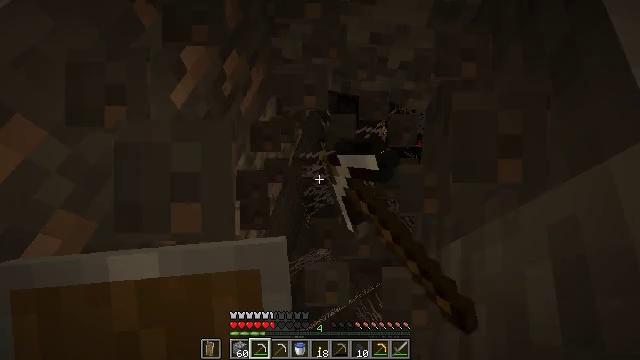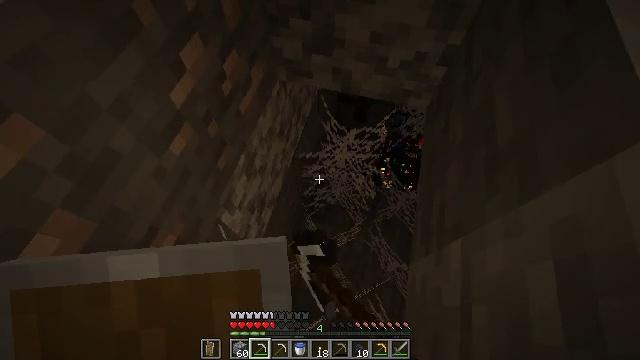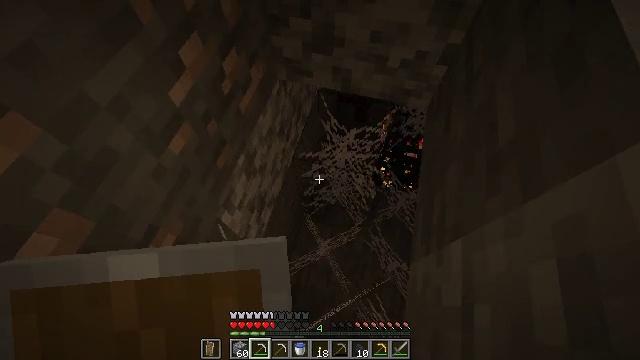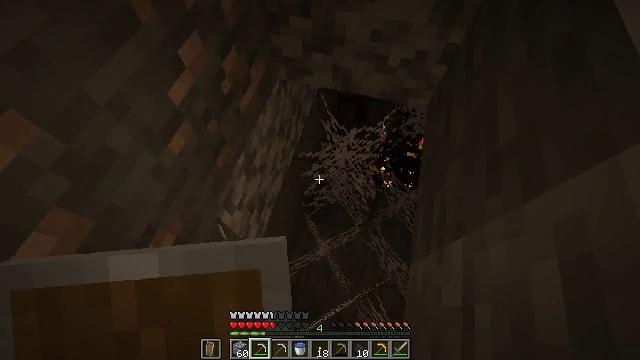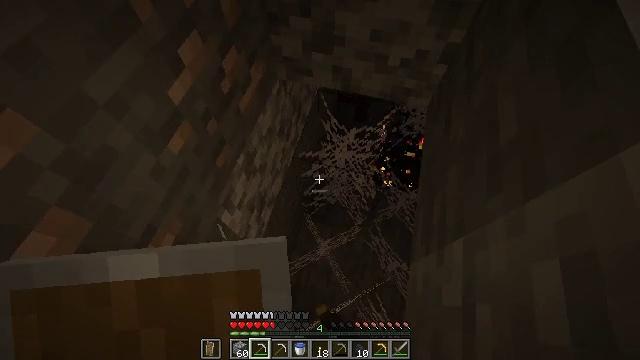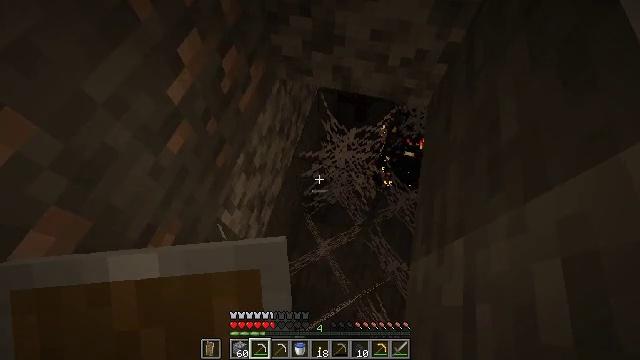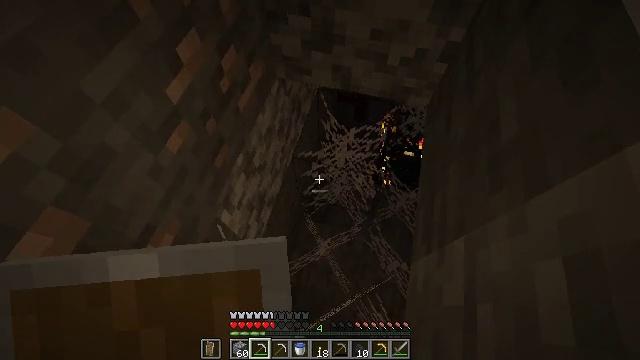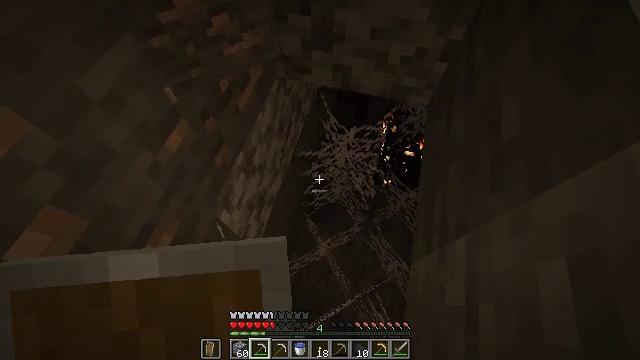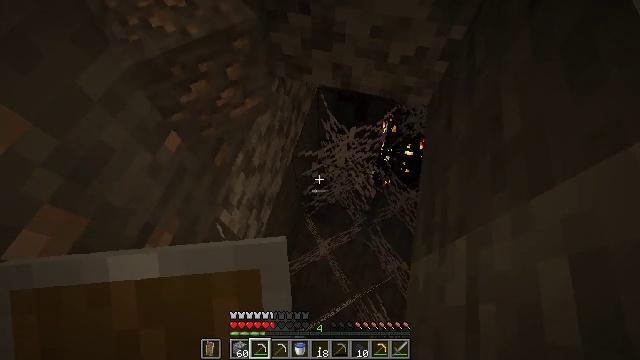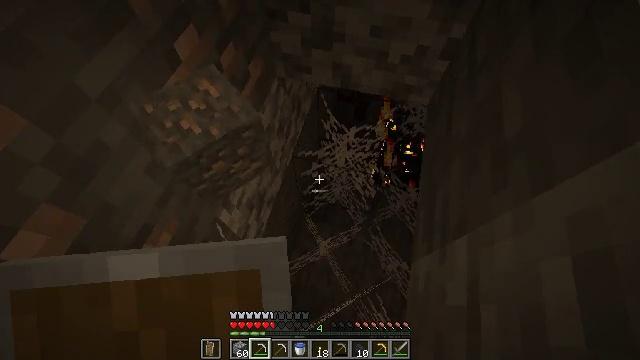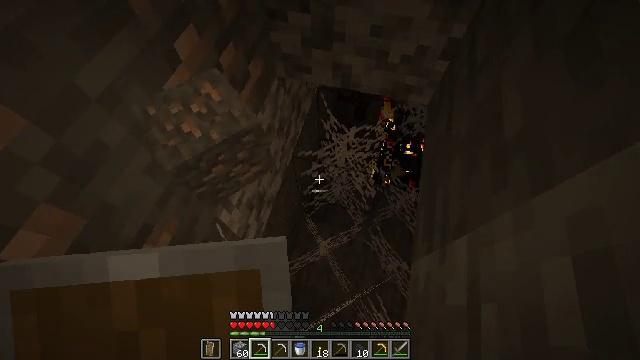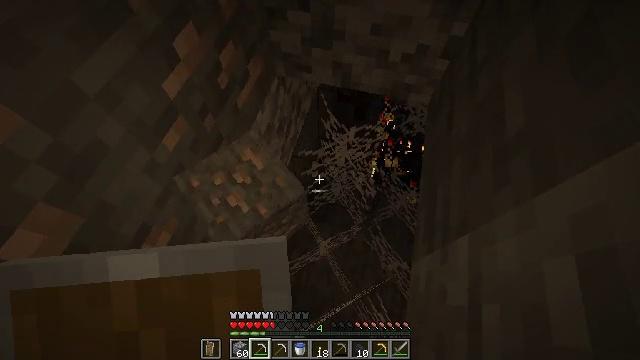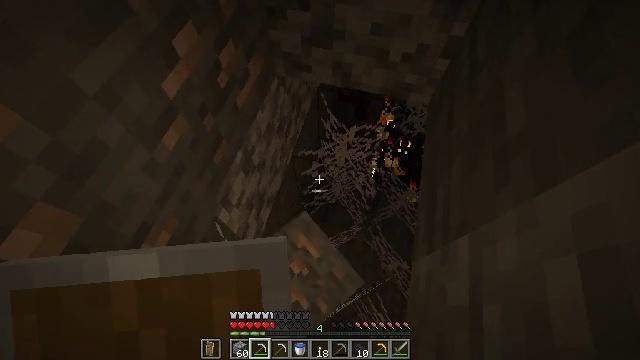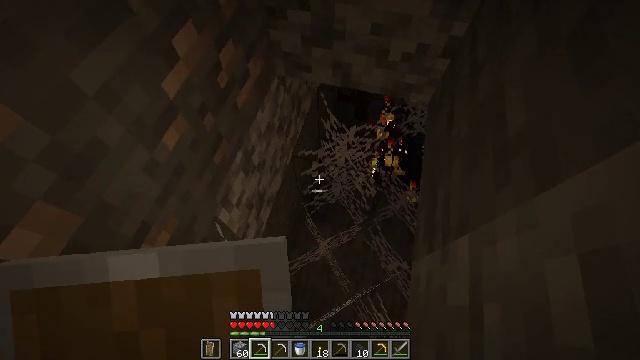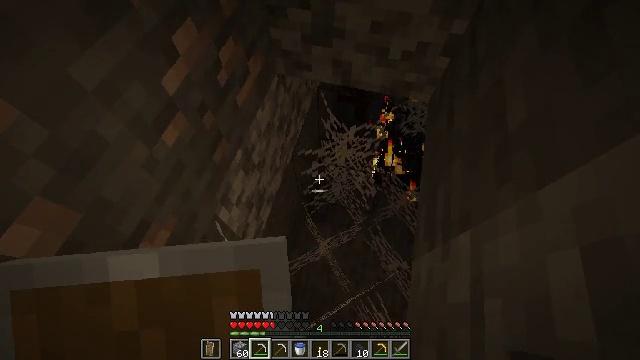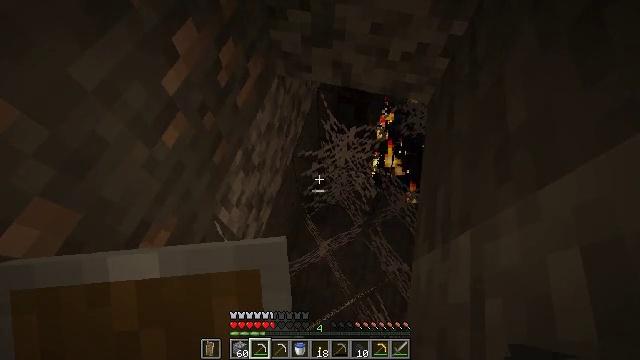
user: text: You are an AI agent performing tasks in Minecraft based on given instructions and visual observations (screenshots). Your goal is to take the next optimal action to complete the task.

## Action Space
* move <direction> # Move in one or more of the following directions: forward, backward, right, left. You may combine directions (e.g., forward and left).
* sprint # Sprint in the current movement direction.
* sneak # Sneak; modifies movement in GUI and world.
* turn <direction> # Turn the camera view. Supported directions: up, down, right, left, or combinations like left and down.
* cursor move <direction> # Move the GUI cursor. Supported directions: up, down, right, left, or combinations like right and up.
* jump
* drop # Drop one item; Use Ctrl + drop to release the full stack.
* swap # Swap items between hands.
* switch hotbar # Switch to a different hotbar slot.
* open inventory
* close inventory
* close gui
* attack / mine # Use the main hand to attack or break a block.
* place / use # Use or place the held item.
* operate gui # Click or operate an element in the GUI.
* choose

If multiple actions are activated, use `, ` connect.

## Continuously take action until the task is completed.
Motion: motion action
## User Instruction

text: Break the cobweb with a sword.
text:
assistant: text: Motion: attack / mine
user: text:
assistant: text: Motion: attack / mine, jump
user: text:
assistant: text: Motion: attack / mine, jump
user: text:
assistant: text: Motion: jump
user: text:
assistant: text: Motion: jump
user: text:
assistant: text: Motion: jump
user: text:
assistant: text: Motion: jump
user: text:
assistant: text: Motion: jump
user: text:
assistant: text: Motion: jump
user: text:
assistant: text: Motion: jump
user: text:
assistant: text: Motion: jump
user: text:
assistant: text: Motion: jump
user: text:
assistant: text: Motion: move back, jump
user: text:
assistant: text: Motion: move back, jump
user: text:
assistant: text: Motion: move back, jump
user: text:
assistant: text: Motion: move back, jump
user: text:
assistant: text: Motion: move back, jump
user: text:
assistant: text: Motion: move back, jump
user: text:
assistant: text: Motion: move back, jump
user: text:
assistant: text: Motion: move back, jump
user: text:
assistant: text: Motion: move back, jump
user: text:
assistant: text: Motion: move back, jump
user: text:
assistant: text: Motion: move back, jump
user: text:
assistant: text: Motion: move back, jump
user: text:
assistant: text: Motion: move back, jump
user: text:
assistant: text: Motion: move back, turn right and down, jump
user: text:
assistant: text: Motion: move back, turn right and down, jump
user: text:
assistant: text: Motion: move forward, turn right, jump
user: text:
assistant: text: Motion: move forward, turn right, jump
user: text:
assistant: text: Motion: move forward, turn right and down, jump